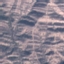
Land use / land cover class: HerbaceousVegetation